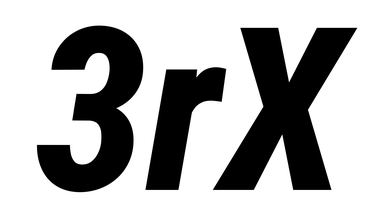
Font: Roboto-Italic_Condensed_ExtraBold_Italic